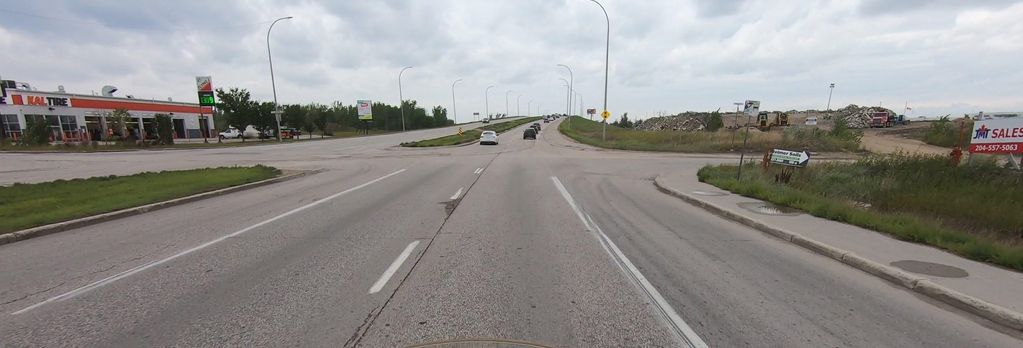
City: winnipeg